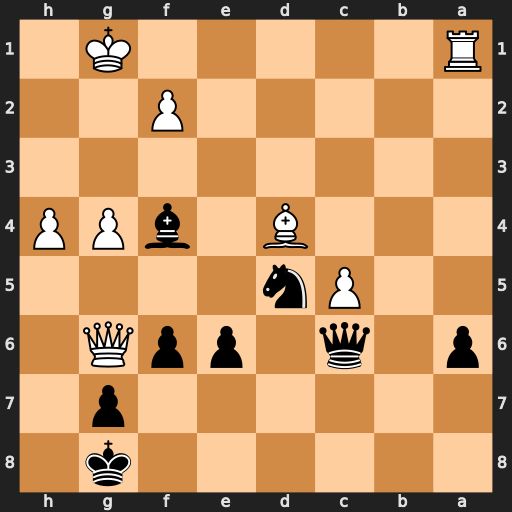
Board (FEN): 6k1/6p1/p1q1ppQ1/2Pn4/3B1bPP/8/5P2/R5K1
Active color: b
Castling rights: -
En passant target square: -
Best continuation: Bh2+ Kxh2 Nf4 Qe8+ Qxe8